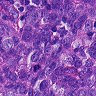
Metastatic tissue present: yes